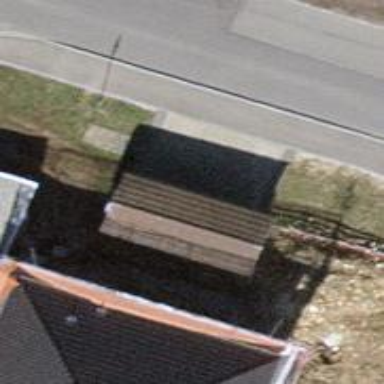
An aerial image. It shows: Post box.